You are looking at a signal-to-image encoding: consecutive vibration samples arranged as the rows of a grayscale square. Diagnose the bearing from this image, choosing from: normal, inner_race, outer_race, ball.
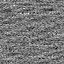
Answer: normal